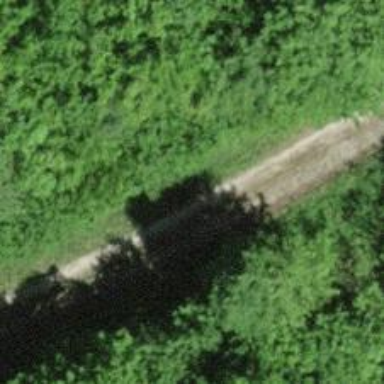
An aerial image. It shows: Track with grade 3 surface.